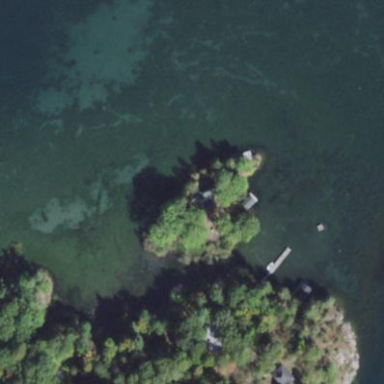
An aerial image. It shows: Islet.